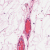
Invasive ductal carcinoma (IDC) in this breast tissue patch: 0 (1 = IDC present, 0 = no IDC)